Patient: sex M, age 64
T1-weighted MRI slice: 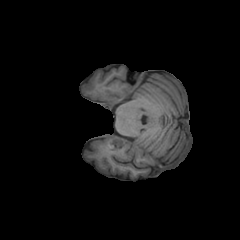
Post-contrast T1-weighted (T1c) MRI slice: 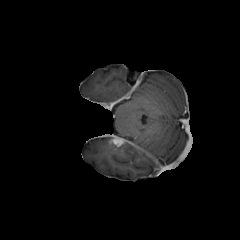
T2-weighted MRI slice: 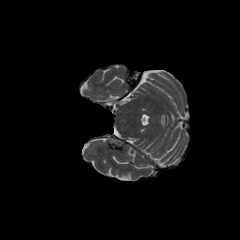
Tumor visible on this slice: yes
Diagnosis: Astrocytoma, IDH-wildtype
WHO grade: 3